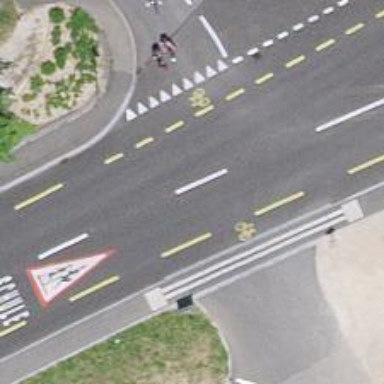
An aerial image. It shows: Primary highway with dedicated lane for cyclists.